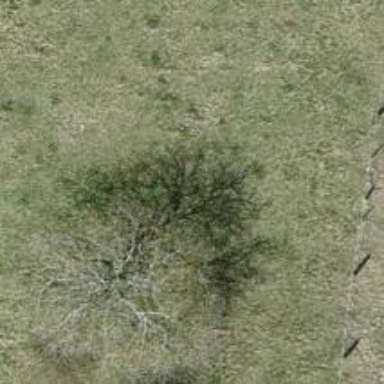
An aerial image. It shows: Single tag "natural: tree."